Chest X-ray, PA view. Patient: 67 years old, sex M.
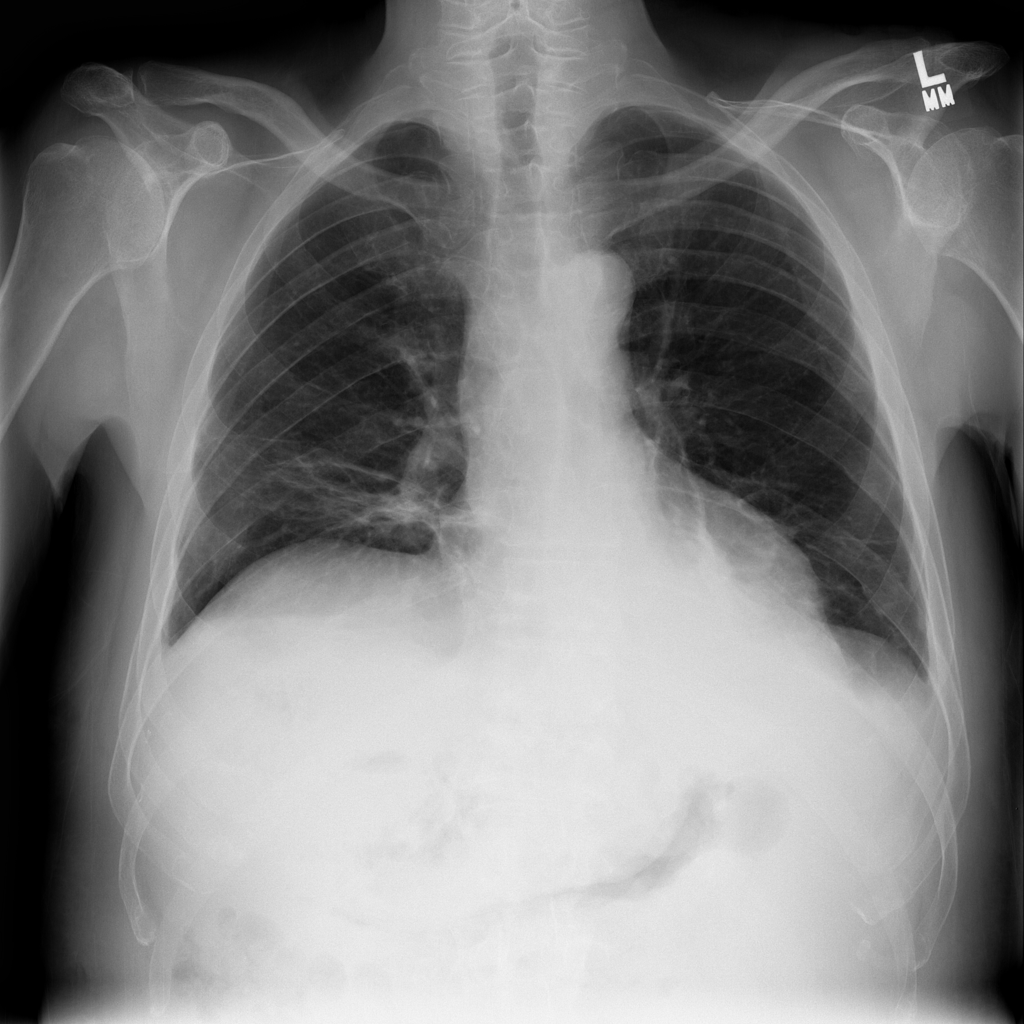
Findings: Effusion, Pneumonia